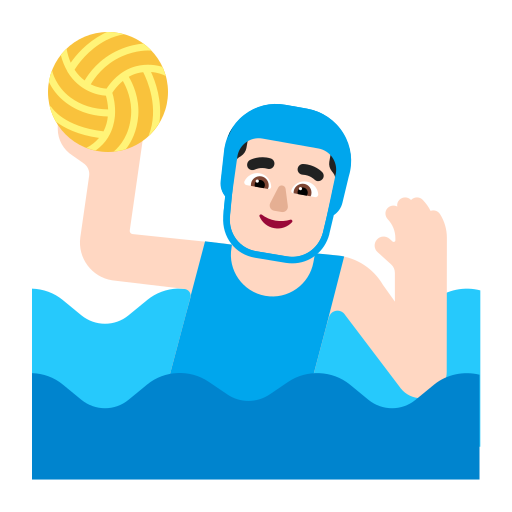
man playing water polo flat light